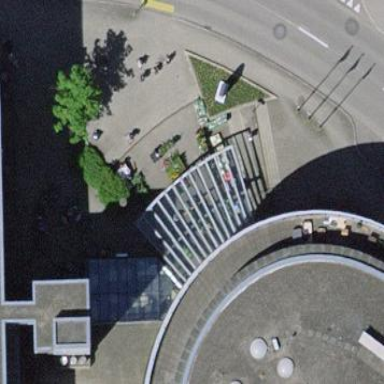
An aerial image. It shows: View of roof of building.